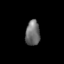
Tissue: lung
Cell type: Epithelial cells
Senescence score: 0.1143
Nuclear area (px): 353
Mean DAPI intensity: 109.875